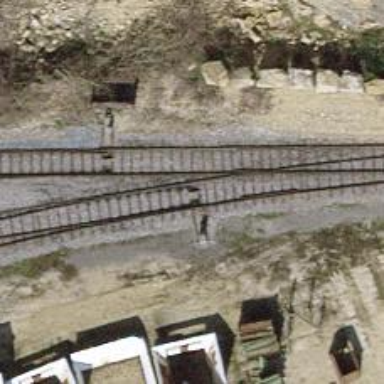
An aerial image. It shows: Railway switch.